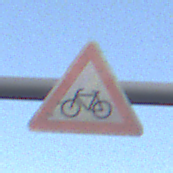
Verkehrszeichen: RadverkehrRechts
Umgebung: Outdoor, RoadRail
Tageszeit: MorningAfternoon
Wetter: PartlyCloudy
Licht: Natural
Jahreszeit: NotSpecified
Kontrast: LowContrast